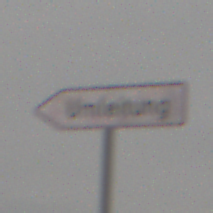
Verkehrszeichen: UmleitungswegweiserLinksweisend
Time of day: MorningAfternoon
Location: Outdoor (Nature)
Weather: Overcast
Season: Winter
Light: Natural